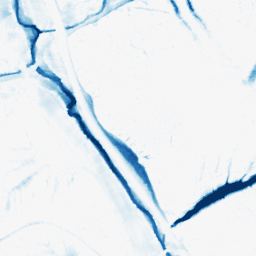
Category: morphological
Decomposition family: morphological_ellipse
Decomposition parameters: operation: closing
width: 20
height: 30
Upsampling method: sinc_hamming
Upsampling parameters: scale: 8
kernel_size: 16
Upsampling scale: 8